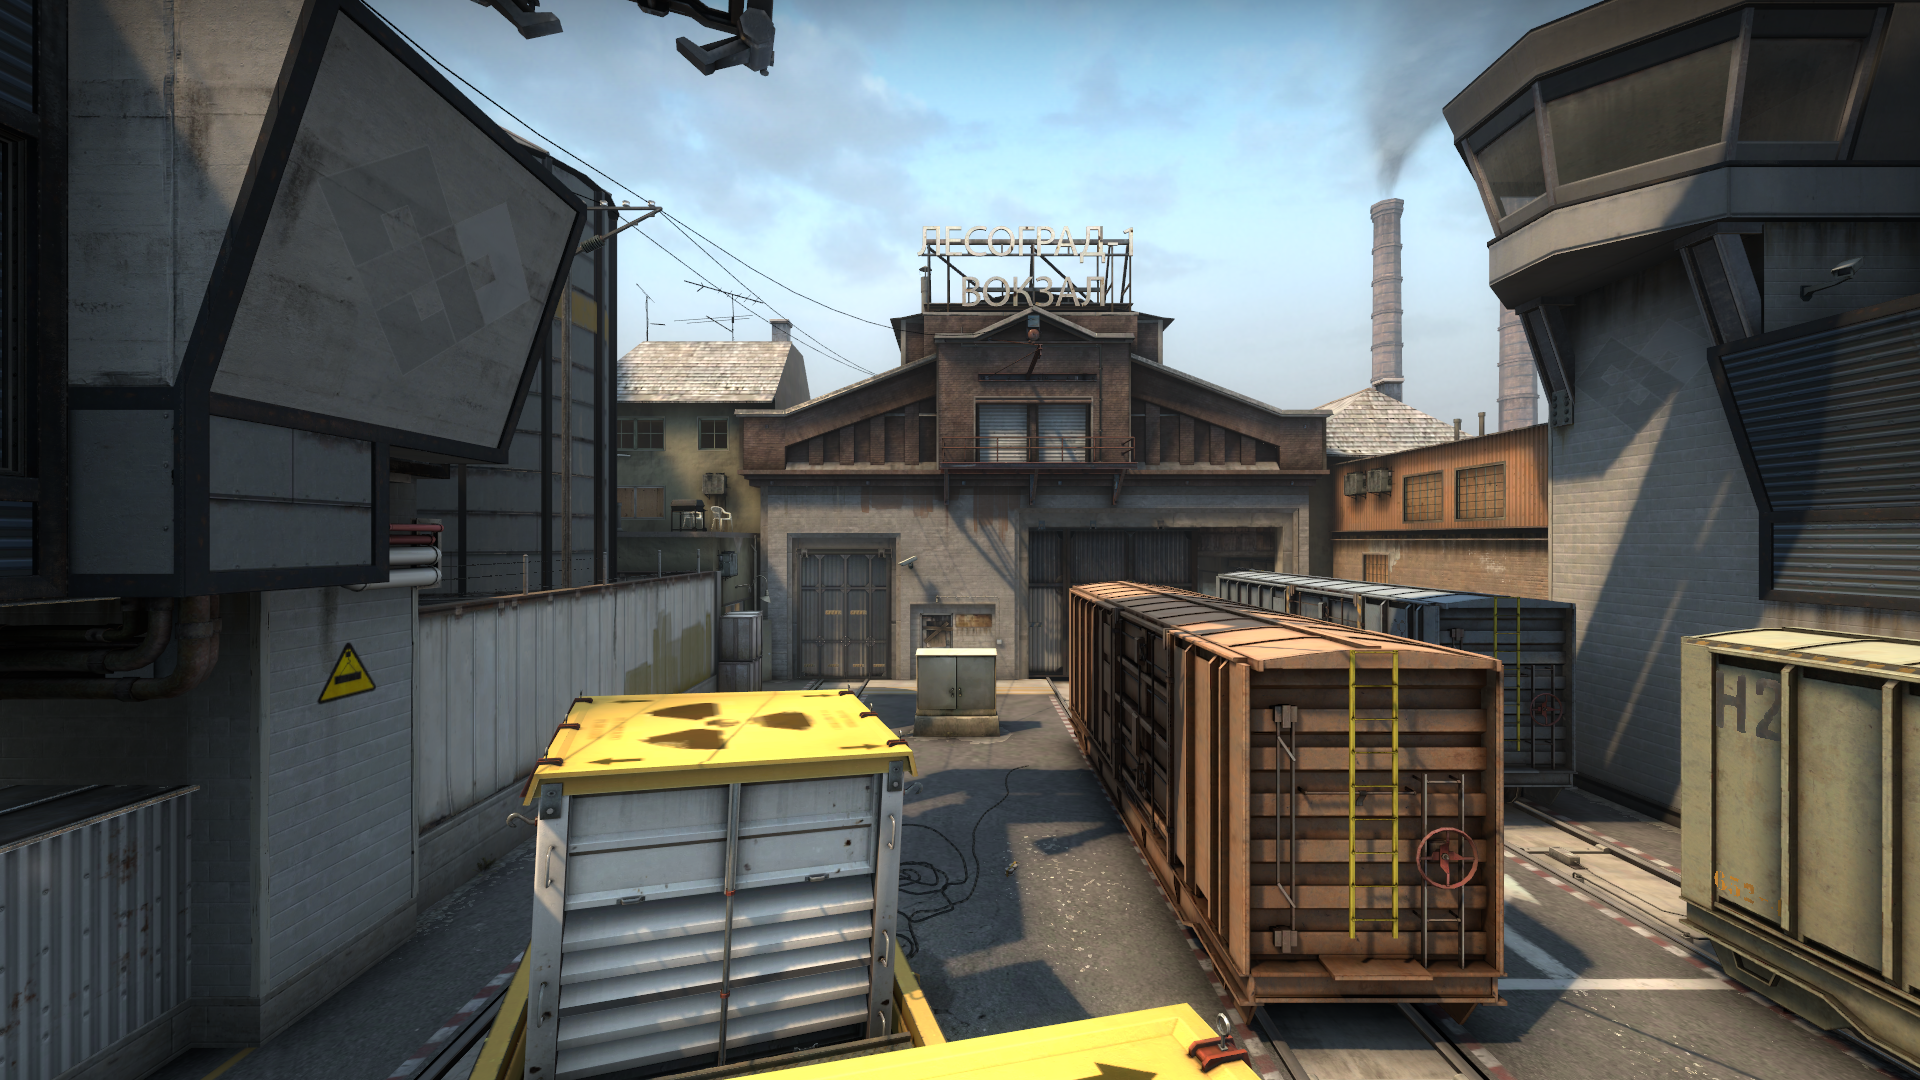
Map: de_train